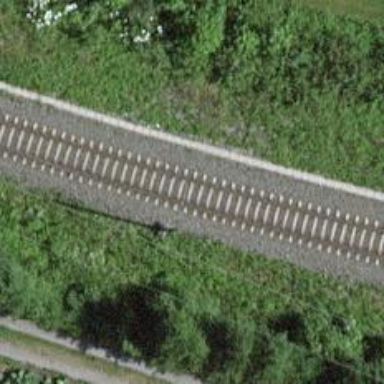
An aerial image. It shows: Single railway track with electrified contact lines. The track is main line for trains.